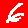
Digit: 6